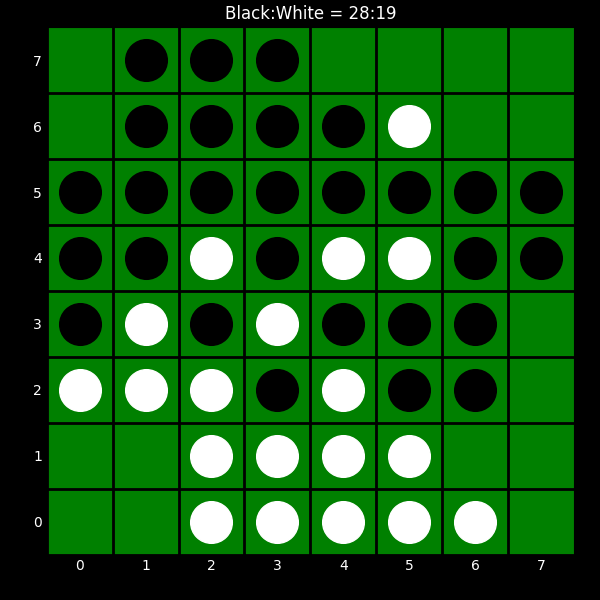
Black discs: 28
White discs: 19